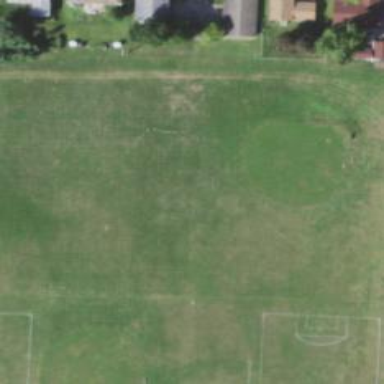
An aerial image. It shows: Baseball pitch for leisure land.